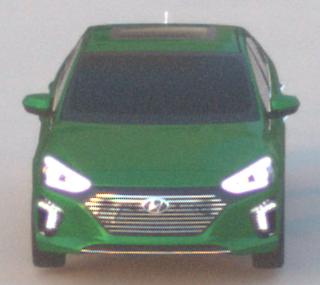
Make: Hyundai
Model: IONIQ Hybrid
Detailed model: IONIQ (AE) Hybrid
Model produced from: 2016/10
Model produced until: 2018/08
Doors: 5
Color: green
Road condition: dry road
Daytime: sunrise or sunset
Contrast: medium contrast